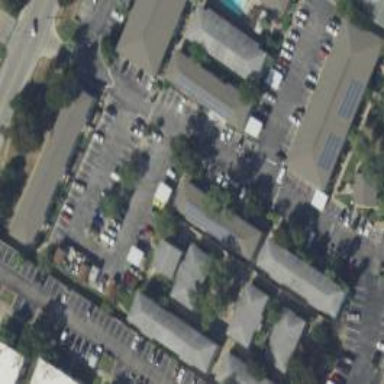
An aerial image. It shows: Residential area with apartments.